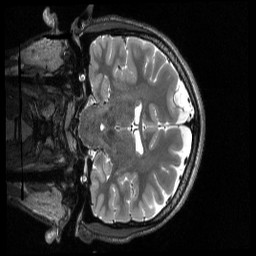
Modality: T2w
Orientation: coronal
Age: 20
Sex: male
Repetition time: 3.2 s
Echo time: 0.563 s